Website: lowes
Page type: cart
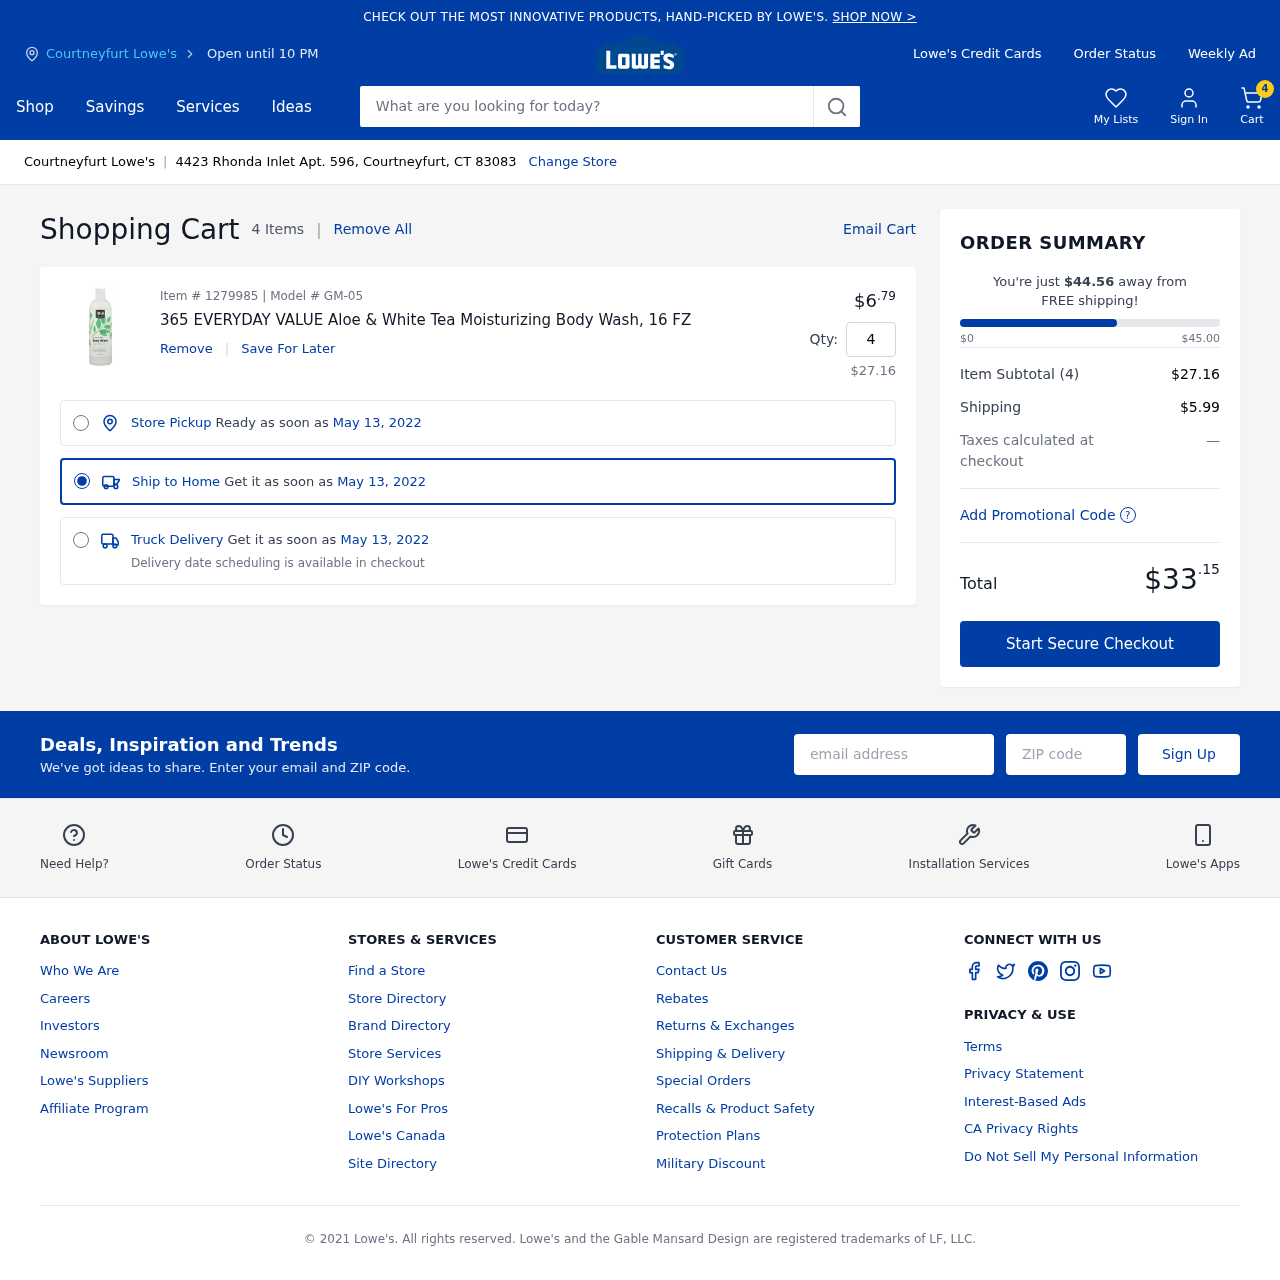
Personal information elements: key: PII_CITY
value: Courtneyfurt Lowe's
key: PII_EMAIL
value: jhicks@hotmail.com
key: PII_POSTCODE
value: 83083
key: PII_STREET
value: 4423 Rhonda Inlet Apt. 596
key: PII_CITY_STATE_ZIP
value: Courtneyfurt, CT 83083
Product elements: key: PRODUCT1_NAME
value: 365 EVERYDAY VALUE Aloe & White Tea Moisturizing Body Wash, 16 FZ
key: PRODUCT1_PRICE
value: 6.79
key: PRODUCT1_QUANTITY
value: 4
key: PRODUCT1_SUBTOTAL
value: $27.16
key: PRODUCT_ITEM_NUMBER
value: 1279985
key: PRODUCT_MODEL_NUMBER
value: GM-05
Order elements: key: ORDER_NUM_ITEMS
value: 4
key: ORDER_NUM_ITEMS
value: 4 Items
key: ORDER_DELIVERY_DATE
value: May 13, 2022
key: ORDER_SUBTOTAL
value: $27.16
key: ORDER_SHIPPING_COST
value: $5.99
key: ORDER_TOTAL
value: $33.15
Search elements: key: HEADER_SEARCH
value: What are you looking for today?